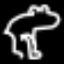
Label: frog